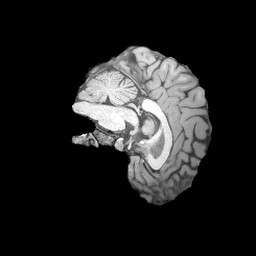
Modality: T1w
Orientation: sagittal
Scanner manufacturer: siemens
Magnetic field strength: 3 T
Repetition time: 2.08 s
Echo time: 0.00464 s